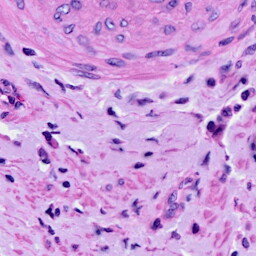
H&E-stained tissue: Cervix